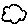
Label: cloud